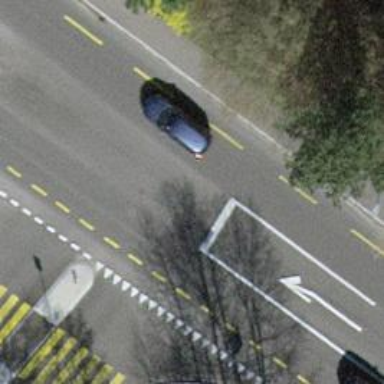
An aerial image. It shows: Secondary road with asphalt surface. It has separate cycle lane and sidewalk.